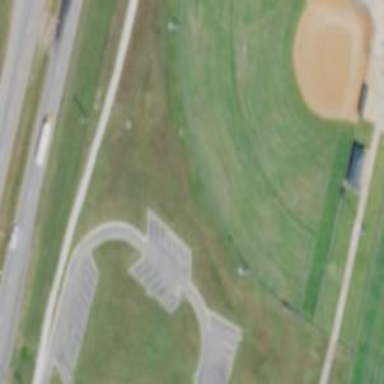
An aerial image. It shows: Chain-link fence surrounds baseball pitch as barrier.